Field crop: maize
Growth stage: 2
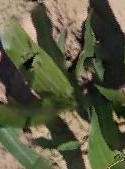
Species: maize